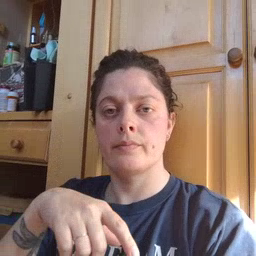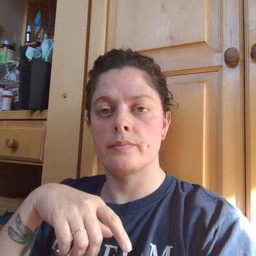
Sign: eye